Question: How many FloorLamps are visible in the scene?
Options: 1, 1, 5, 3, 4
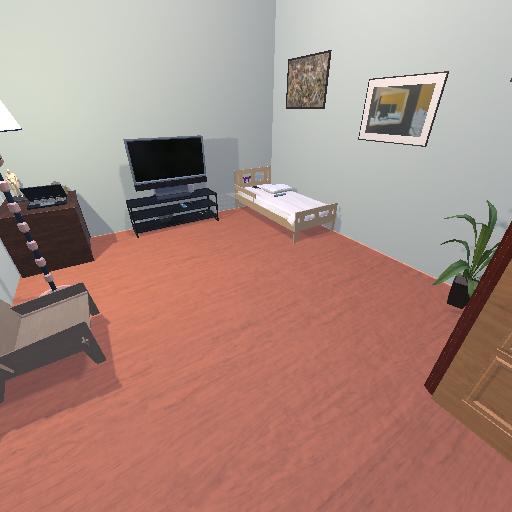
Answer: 1